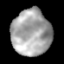
Tissue: lung
Cell type: T cells
Senescence score: 0.2388
Nuclear area (px): 1773
Mean DAPI intensity: 165.747